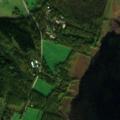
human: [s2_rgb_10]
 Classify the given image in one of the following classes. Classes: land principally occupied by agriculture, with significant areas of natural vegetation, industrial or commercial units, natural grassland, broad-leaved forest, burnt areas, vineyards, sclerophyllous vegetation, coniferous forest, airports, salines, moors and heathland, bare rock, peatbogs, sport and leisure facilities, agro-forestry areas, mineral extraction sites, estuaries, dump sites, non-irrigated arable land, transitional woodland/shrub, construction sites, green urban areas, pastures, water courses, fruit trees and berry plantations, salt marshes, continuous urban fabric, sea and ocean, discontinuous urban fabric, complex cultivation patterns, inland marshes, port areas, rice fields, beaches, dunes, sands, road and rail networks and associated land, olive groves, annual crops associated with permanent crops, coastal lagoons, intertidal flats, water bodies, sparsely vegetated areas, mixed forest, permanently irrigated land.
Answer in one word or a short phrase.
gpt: land principally occupied by agriculture, with significant areas of natural vegetation, broad-leaved forest, coniferous forest, mixed forest, water bodies